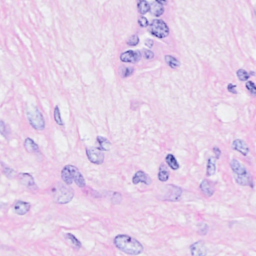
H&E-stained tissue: Breast